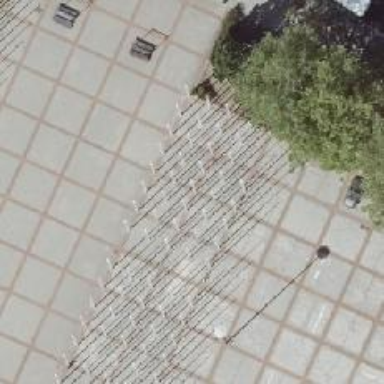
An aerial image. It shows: Flagpole structure.